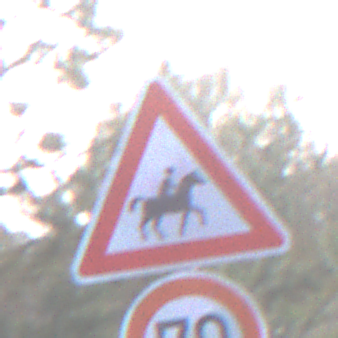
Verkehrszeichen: ReiterLinks
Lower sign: Geschwindigkeit70
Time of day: MorningAfternoon
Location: Outdoor (Nature)
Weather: PartlyCloudy
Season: NotSpecified
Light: Natural